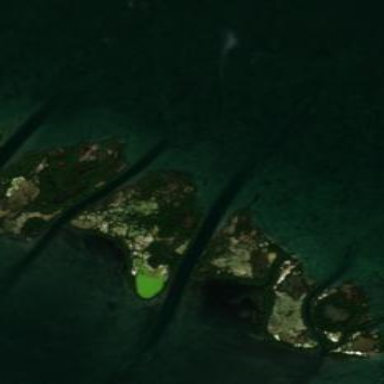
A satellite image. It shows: Scenic coastline featuring mangrove wetlands.